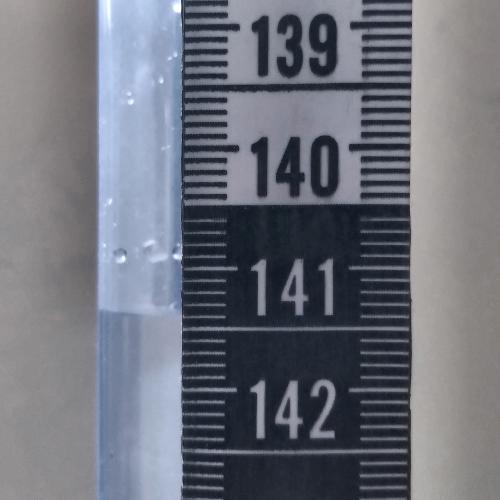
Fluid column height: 141.4 cm